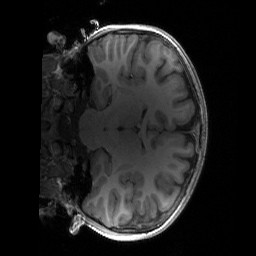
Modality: T1w
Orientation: coronal
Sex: male
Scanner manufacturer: siemens
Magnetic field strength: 3 T
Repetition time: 1.9 s
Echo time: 0.00243 s